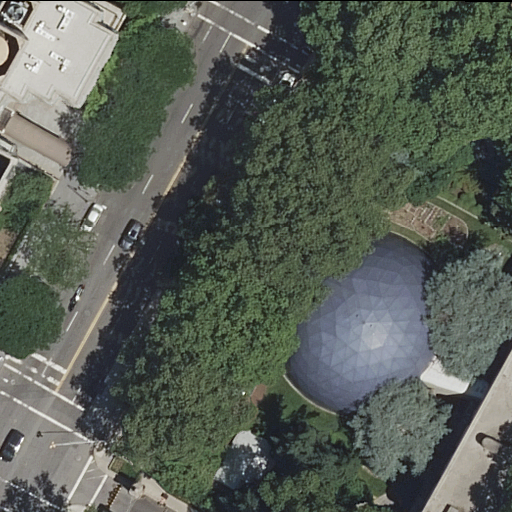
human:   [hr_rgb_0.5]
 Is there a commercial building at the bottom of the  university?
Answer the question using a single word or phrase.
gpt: no

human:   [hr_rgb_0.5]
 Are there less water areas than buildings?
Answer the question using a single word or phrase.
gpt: yes

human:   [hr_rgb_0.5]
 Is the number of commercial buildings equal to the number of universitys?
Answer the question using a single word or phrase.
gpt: no

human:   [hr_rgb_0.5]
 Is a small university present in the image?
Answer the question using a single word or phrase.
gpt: no

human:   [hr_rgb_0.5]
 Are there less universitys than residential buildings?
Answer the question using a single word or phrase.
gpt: yes

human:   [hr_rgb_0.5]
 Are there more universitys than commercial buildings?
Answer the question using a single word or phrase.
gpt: yes

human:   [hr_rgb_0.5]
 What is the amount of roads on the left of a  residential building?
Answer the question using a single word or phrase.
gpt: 8

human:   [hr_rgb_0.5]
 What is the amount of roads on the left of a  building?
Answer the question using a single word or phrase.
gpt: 8

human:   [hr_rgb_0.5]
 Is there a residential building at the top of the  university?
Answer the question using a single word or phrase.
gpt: no

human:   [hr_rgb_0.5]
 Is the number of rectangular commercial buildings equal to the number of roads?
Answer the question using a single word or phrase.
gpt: no

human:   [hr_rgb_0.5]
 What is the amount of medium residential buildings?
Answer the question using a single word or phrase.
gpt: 1

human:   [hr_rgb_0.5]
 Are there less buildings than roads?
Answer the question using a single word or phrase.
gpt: yes

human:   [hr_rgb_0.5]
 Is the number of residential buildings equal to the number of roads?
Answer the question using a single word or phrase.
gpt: no

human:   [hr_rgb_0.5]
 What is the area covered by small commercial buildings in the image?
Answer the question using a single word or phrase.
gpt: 0m2

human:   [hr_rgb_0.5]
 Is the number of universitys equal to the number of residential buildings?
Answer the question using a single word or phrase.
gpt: no

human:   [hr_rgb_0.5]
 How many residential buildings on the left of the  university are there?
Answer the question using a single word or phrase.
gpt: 3

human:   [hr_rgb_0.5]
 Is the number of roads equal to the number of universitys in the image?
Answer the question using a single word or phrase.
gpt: no

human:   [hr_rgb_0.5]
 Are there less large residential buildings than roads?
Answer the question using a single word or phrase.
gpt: yes

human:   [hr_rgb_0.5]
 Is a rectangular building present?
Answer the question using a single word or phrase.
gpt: yes

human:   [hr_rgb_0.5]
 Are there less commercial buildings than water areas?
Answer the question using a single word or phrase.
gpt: no

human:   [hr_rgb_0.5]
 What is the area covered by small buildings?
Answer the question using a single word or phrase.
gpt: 0m2

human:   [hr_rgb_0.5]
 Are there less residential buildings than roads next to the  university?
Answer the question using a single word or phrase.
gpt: yes

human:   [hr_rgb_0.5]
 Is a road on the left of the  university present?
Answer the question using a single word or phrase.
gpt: yes

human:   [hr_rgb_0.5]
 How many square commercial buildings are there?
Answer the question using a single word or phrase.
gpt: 0

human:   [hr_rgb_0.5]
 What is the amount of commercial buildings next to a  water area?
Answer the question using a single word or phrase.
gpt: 0

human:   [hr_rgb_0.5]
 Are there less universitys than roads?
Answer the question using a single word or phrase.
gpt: yes

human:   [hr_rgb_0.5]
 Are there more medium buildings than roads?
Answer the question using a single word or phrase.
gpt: no

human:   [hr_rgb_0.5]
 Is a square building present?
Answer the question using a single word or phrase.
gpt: no

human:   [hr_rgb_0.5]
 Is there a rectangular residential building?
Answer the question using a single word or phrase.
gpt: yes

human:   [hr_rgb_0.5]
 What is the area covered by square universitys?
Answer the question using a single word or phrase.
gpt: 0m2

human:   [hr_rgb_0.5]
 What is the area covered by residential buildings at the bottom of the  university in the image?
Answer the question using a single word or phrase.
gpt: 123m2

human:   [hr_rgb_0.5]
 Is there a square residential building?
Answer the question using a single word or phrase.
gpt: no

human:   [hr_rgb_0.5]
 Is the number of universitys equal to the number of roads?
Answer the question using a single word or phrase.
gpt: no

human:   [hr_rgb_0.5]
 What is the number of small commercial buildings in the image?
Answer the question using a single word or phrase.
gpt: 0

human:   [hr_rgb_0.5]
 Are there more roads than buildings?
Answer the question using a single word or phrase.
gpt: yes

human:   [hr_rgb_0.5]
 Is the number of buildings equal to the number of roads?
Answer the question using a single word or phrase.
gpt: no